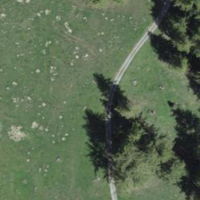
EUNIS habitat code: 23
Species observed at this site:
Rumex obtusifolius